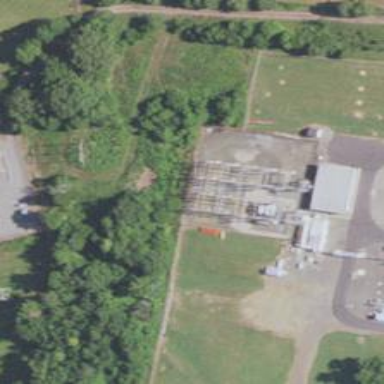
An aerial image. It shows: Industrial power substation enclosed by fence.